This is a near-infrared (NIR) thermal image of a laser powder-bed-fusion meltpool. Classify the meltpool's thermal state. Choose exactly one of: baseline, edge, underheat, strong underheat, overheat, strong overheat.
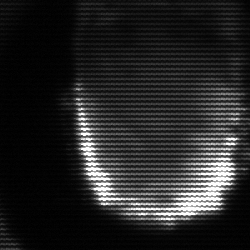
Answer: baseline